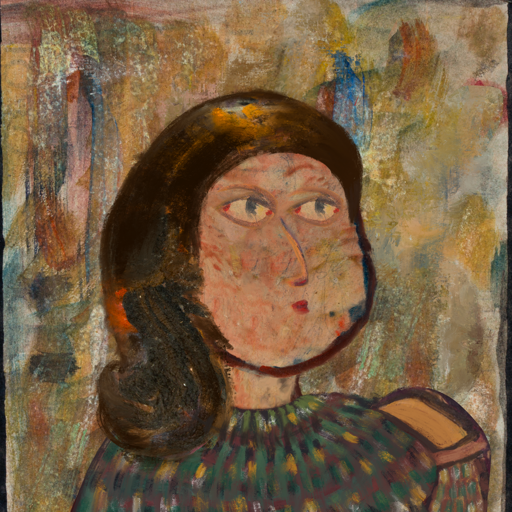
Background: Pipe, Head And Neck Side: Orphan, Face Side: GypsyMother, Bust: After_Raid, Hair Side: Gypsy_Queen, Head Accessory: Blank, Second Necklace: Blank, Necklace: In_The_Sun, Baby: Blank